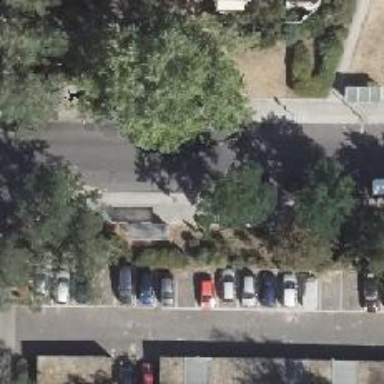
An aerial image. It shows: Sidewalk.